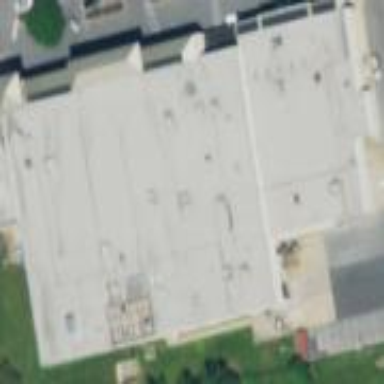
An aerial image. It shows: Commercial building.